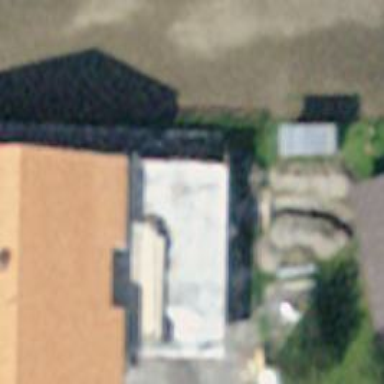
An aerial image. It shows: Garage.